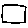
Label: square